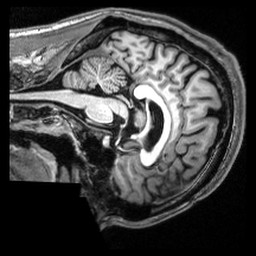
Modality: T1w
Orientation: sagittal
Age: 22
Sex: male
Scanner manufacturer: siemens
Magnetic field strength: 3 T
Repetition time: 2.53 s
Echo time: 0.00339 s